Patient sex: F
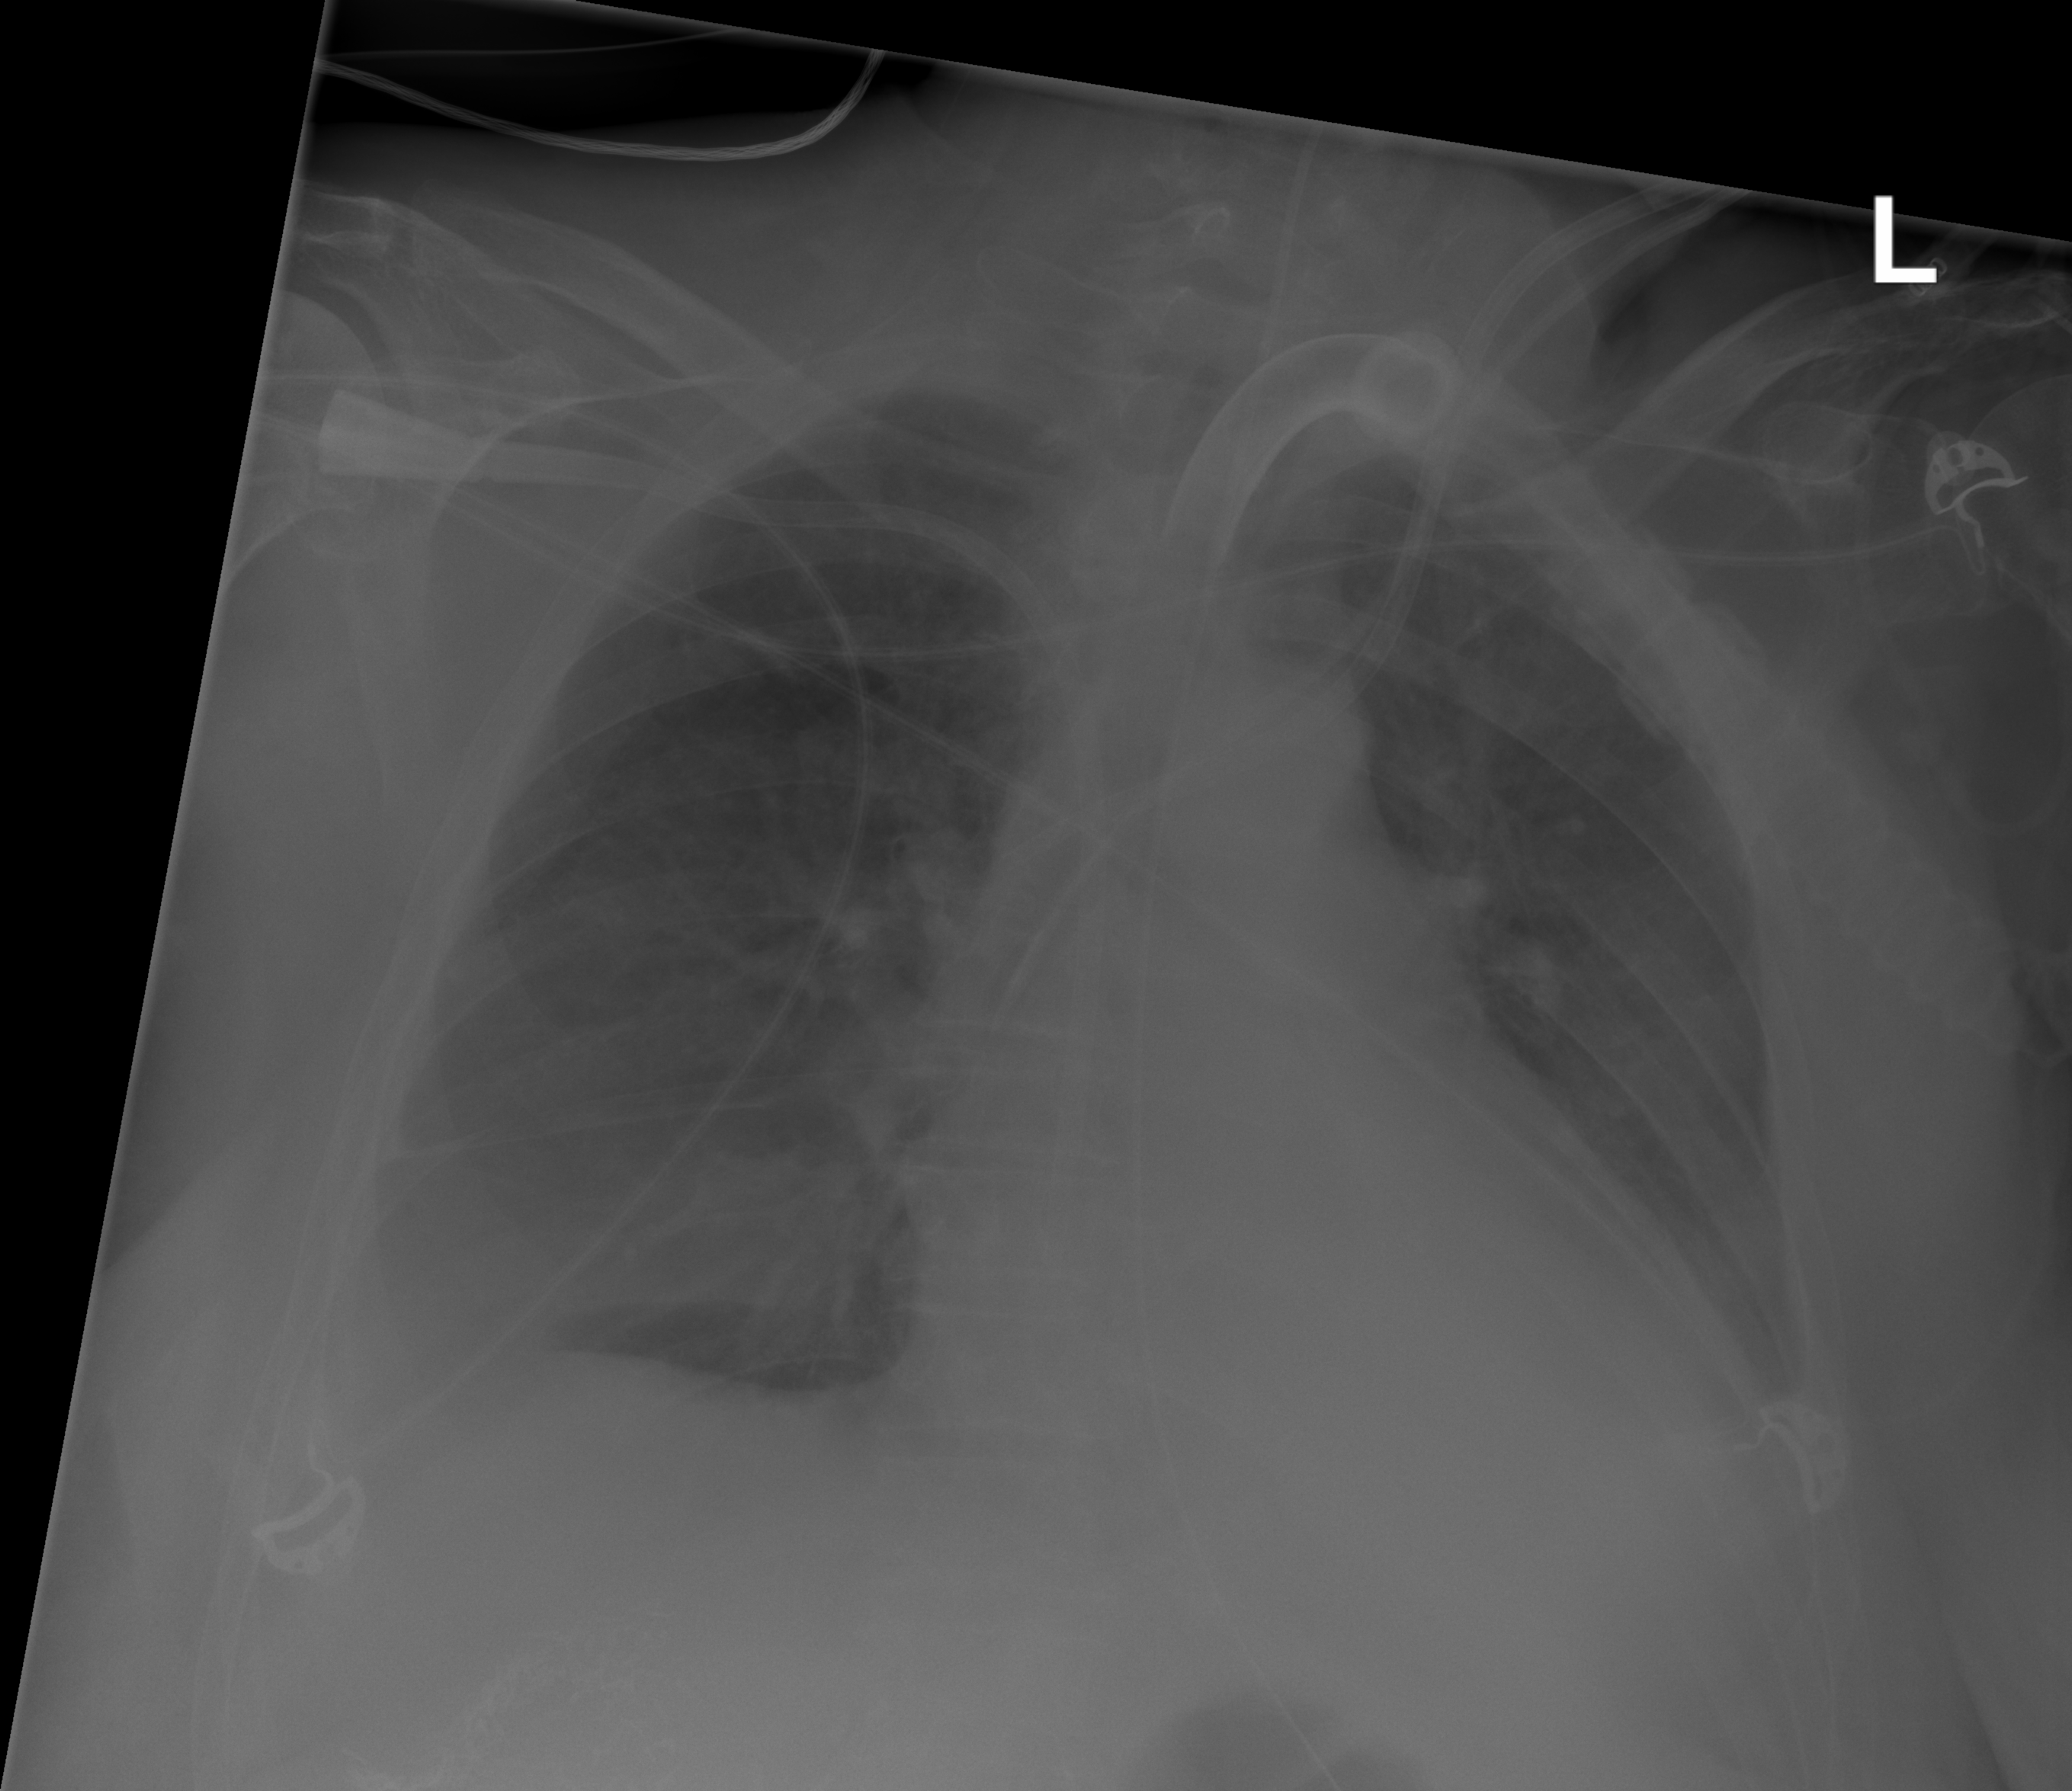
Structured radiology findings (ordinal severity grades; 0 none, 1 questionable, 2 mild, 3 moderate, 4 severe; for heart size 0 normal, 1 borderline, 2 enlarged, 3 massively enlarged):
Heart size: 1
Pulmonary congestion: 0
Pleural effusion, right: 2
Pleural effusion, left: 2
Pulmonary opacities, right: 0
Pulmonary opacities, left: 2
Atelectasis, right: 2
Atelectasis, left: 2